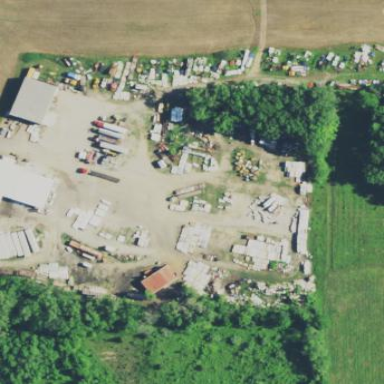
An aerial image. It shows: Scrap yard located in industrial area.